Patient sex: F
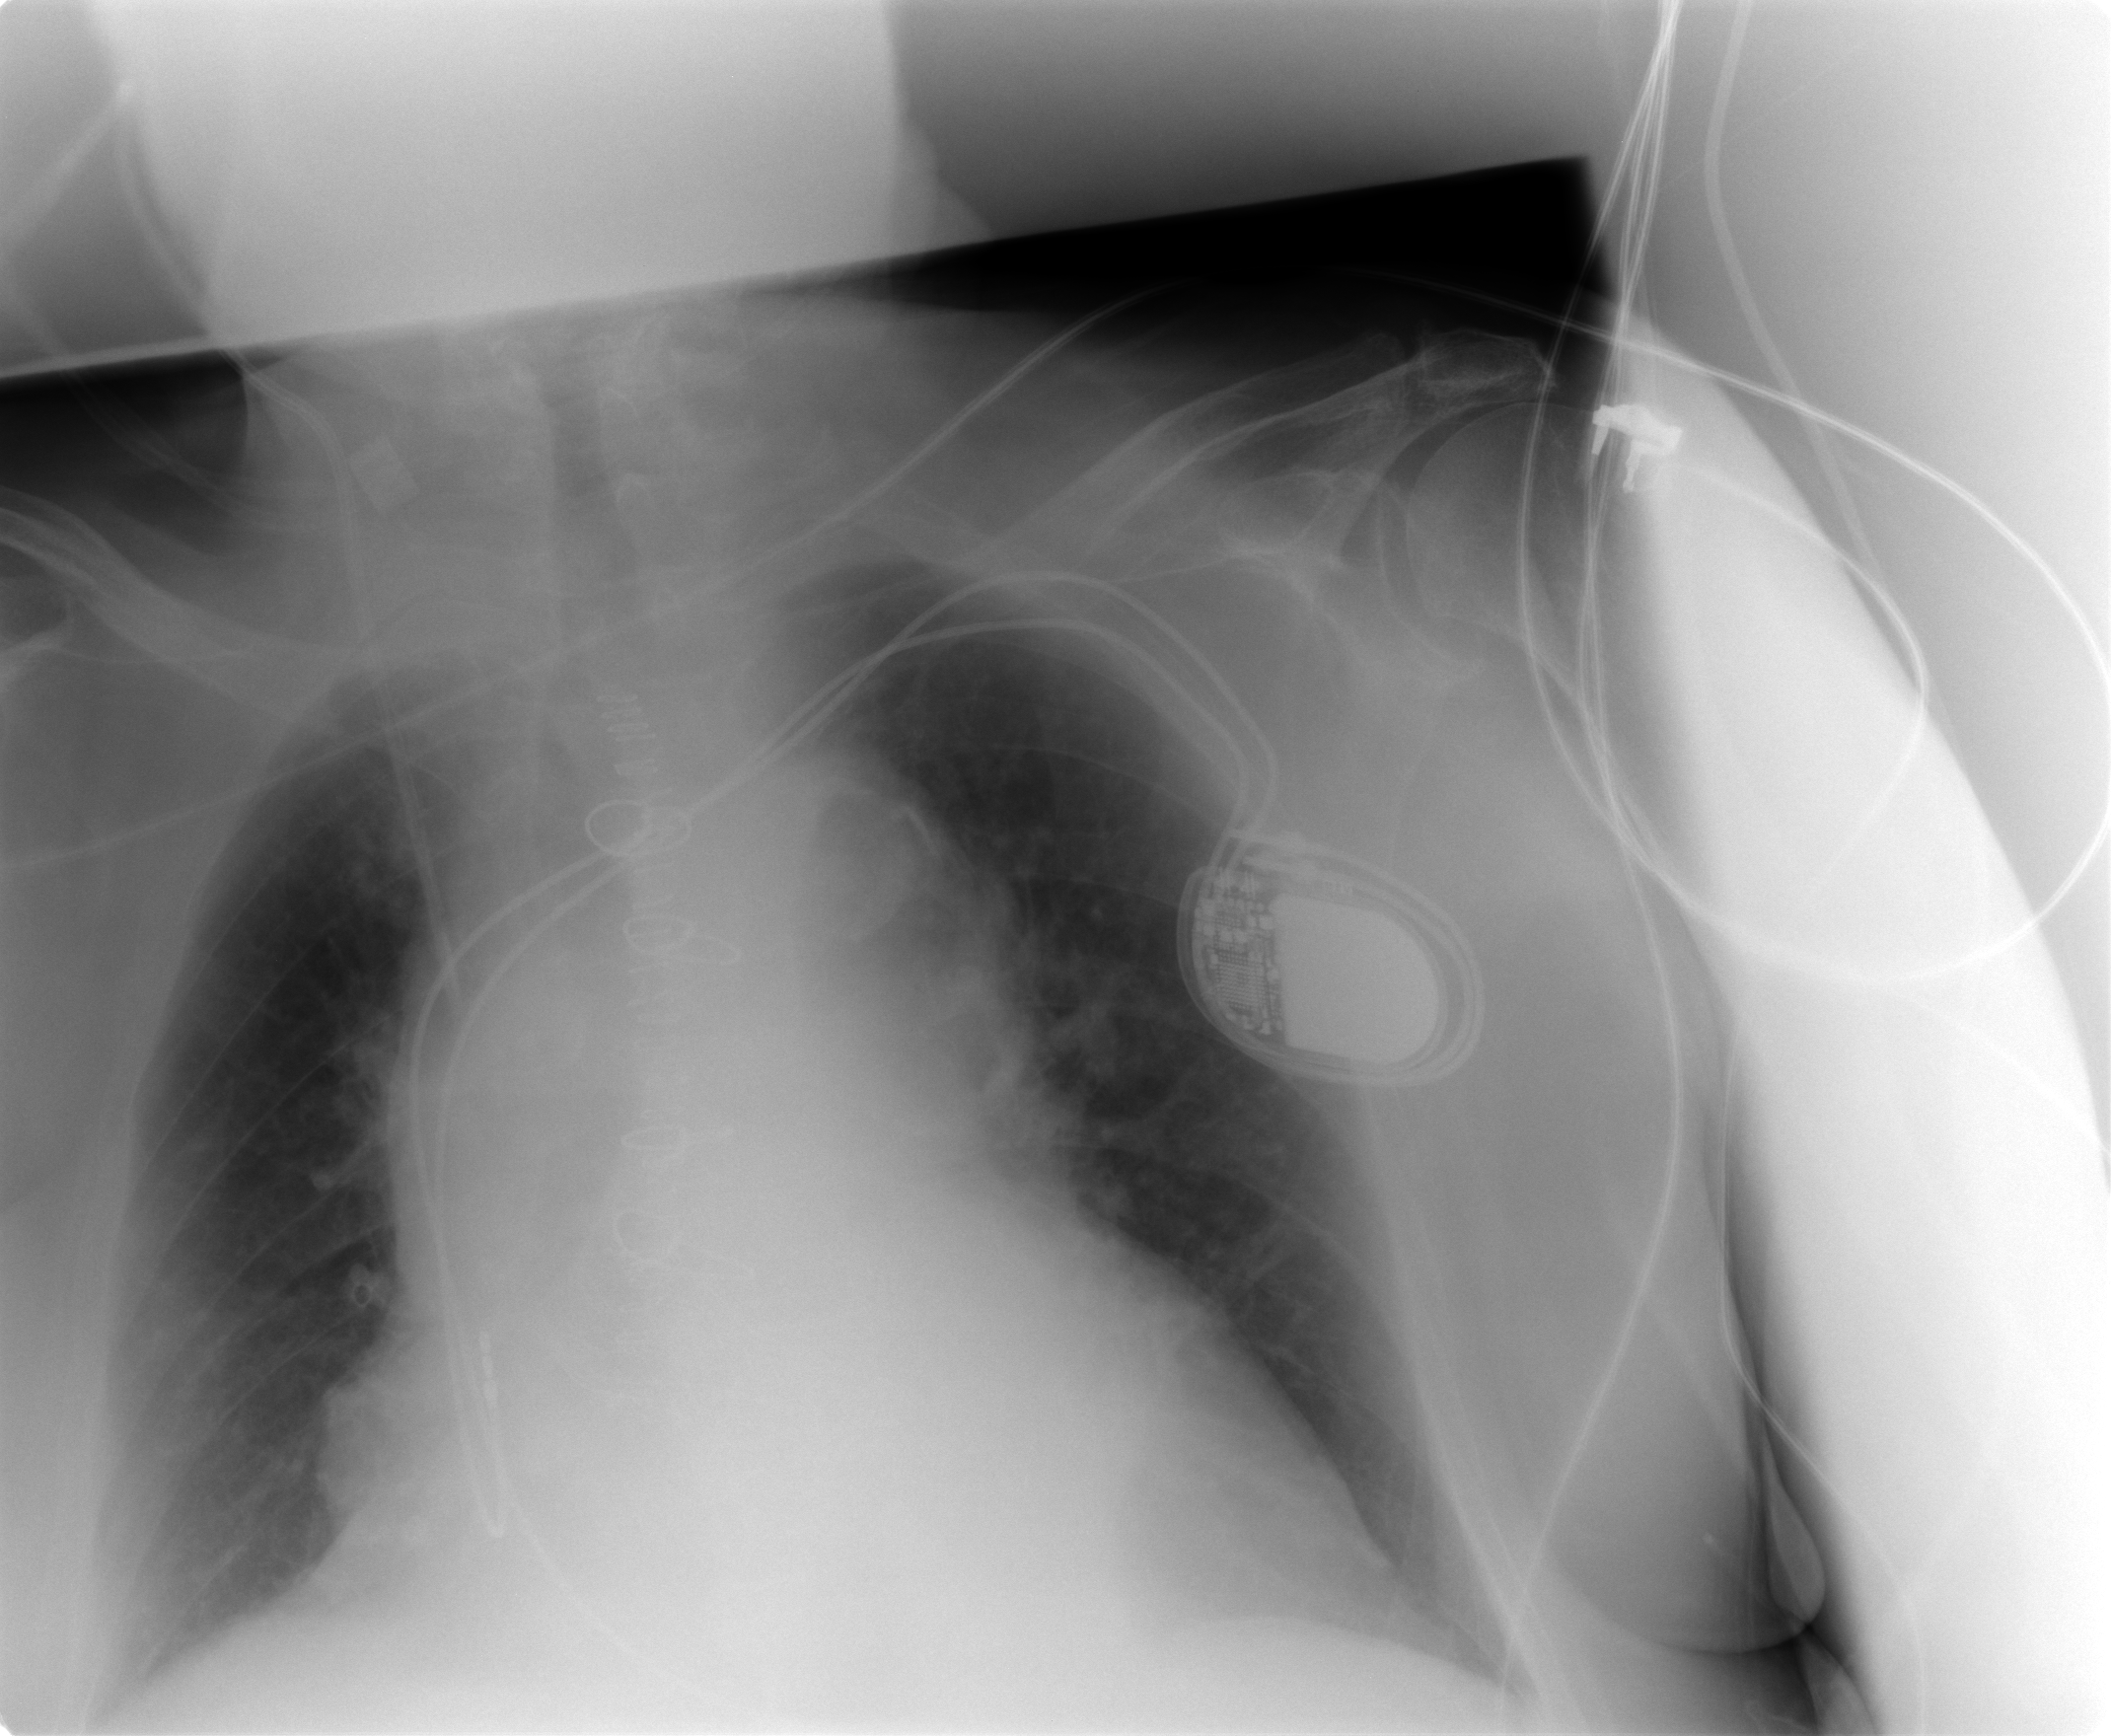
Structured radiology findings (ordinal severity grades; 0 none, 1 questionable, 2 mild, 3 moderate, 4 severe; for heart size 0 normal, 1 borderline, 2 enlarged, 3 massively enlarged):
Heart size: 2
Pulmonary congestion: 0
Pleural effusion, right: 0
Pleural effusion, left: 0
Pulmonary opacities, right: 2
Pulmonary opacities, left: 0
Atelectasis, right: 0
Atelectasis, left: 0